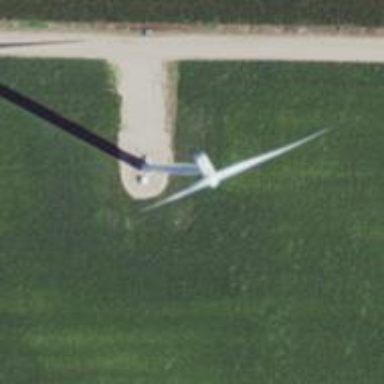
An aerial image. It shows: Wind generator in the form of horizontal axis wind turbine.